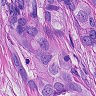
Metastatic tissue present: yes